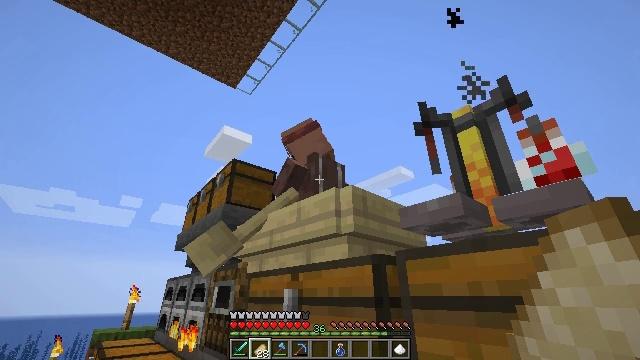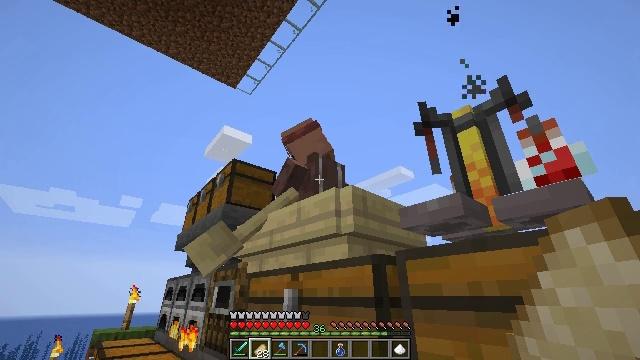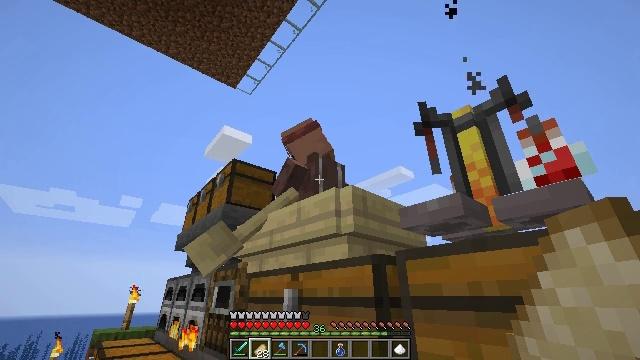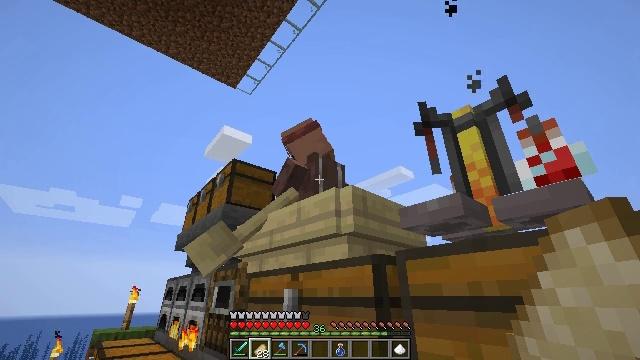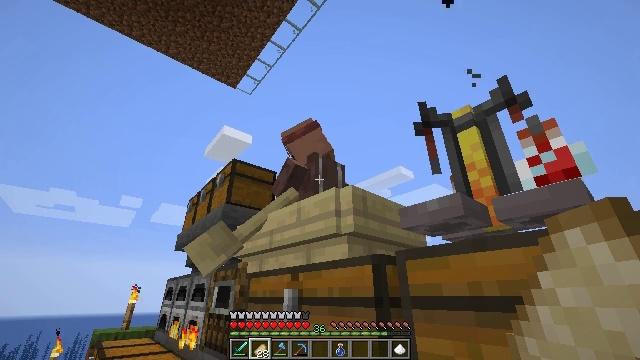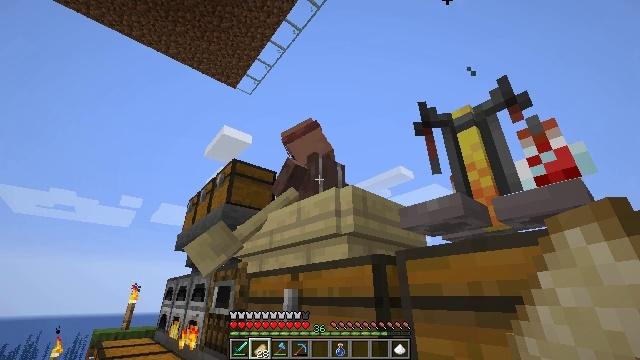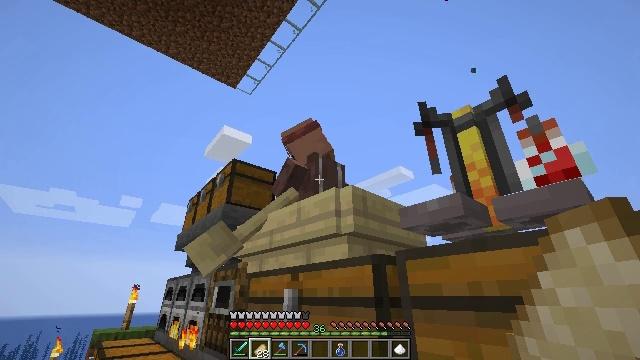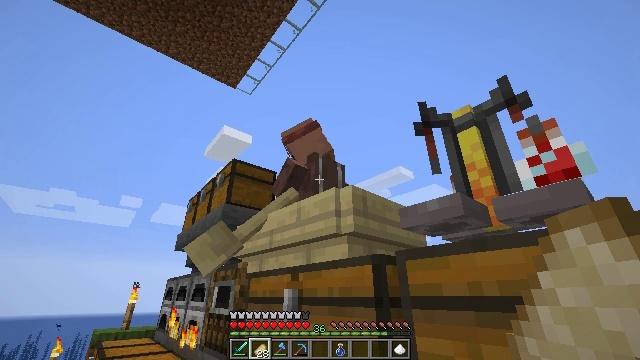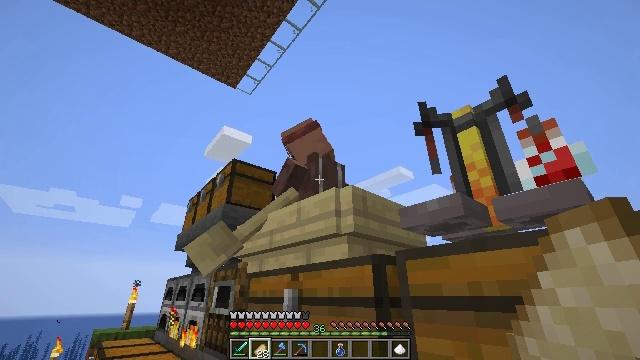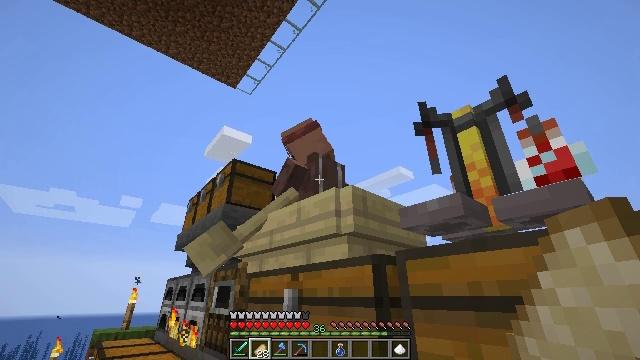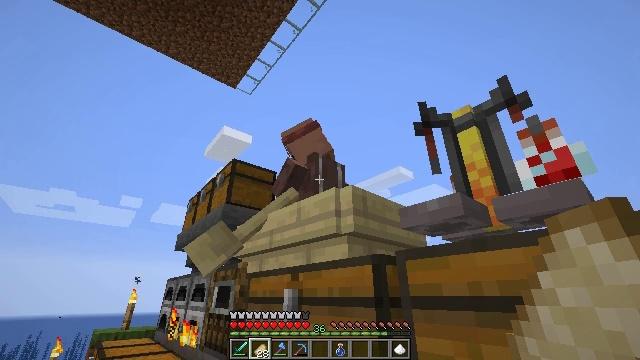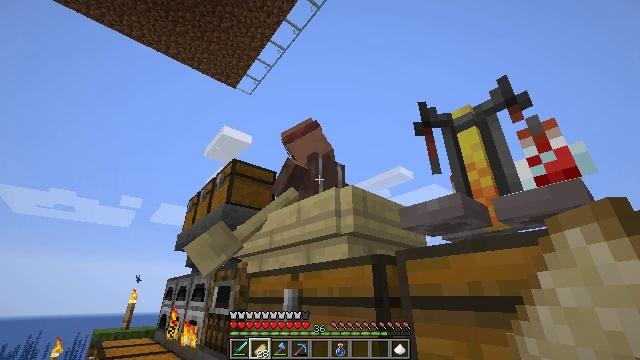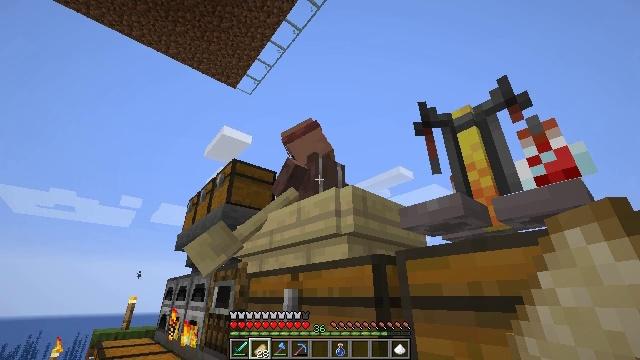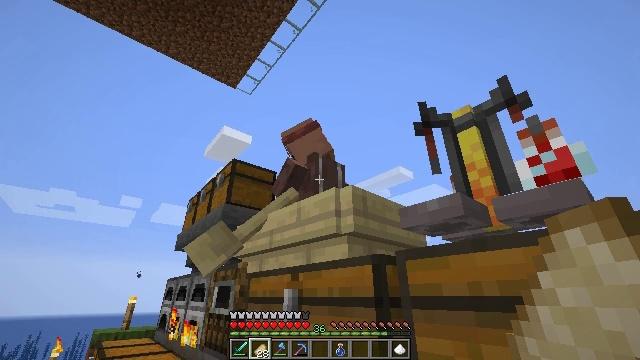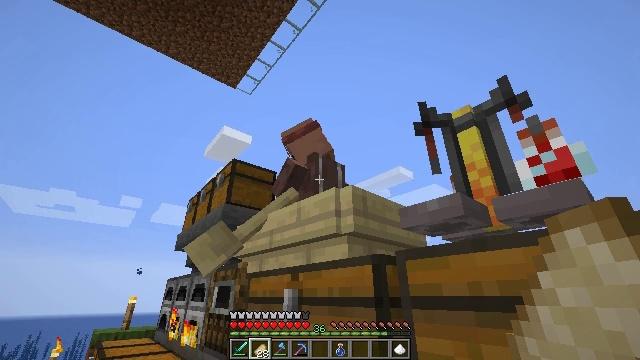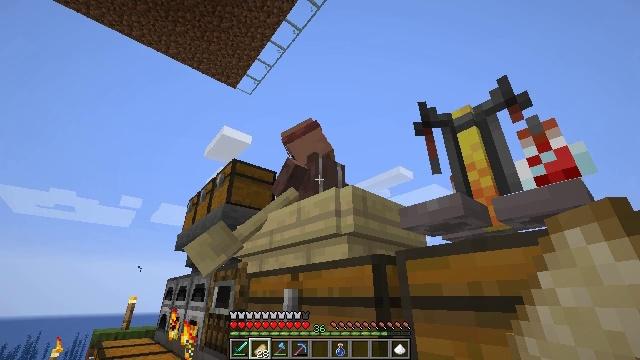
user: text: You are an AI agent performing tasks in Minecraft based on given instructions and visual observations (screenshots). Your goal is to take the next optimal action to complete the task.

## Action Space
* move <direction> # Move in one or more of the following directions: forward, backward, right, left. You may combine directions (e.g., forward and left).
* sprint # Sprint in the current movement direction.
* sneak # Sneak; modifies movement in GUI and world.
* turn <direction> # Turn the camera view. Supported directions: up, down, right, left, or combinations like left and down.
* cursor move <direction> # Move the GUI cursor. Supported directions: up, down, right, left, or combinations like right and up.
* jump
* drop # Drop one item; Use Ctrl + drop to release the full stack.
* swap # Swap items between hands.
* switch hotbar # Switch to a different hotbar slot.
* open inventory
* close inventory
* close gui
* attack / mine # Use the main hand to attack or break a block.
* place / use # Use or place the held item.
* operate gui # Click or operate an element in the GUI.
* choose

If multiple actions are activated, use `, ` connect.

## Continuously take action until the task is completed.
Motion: motion action
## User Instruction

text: Mix spider eye, mushroom, and sugar to make a fermented spider eye.
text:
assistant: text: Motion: no_op
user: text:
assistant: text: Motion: no_op
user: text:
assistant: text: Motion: no_op
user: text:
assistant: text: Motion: no_op
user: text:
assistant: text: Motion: no_op
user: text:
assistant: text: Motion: no_op
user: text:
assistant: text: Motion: no_op
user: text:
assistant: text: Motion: no_op
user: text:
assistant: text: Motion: no_op
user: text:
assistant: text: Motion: no_op
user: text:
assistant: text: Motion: no_op
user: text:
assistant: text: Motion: no_op
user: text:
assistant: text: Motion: no_op
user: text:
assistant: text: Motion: no_op
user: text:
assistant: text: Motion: no_op
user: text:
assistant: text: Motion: no_op
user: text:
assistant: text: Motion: no_op
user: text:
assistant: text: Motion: no_op
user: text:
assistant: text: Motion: no_op
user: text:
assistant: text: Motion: no_op
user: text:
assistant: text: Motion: no_op
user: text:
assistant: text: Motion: no_op
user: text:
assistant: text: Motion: no_op
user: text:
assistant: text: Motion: no_op
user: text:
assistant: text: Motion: no_op
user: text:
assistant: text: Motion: no_op
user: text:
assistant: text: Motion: no_op
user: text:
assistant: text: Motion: no_op
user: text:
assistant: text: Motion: no_op
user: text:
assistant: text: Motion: no_op